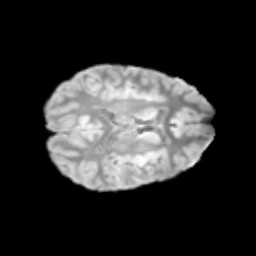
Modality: T2w
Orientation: axial
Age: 11
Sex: female
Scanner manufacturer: siemens
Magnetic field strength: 3 T
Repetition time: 3.8 s
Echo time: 0.07 s